Question: I am curious as to how the Google geocoder works.
I have been studying some implementations of open source geocoders like <URL> :
I realize that at the core of the open source geocoders, there are three main elements.
1.- An that takes an arbitrary string and normalizes it (<URL>:
'''
normalize_address('address string');
e.g.: SELECT naddy.* FROM normalize_address('29645 7th Street SW Federal Way 98023') AS naddy;
address | predirabbrev | streetname | streettypeabbrev | postdirabbrev | internal | location | stateabbrev | zip | parsed
---------+-------------+-----------------------+------------------+---------------+----------+----------+-------------+-------+--------
29645 | | 7th Street SW Federal | Way | | | | | 98023 |
'''
and:
2.- A geocoder that does some magical fuzzy matching for names where the core algorithm is the <URL>.
A good example is the one from the Wikipedia article where it calculates the Levenshtein distance between the words kitten and sitting (the distance is 3 since that is the number of edits required to change one string into the other):
'''
kitten - sitten (substitution of 's' for 'k')
sitten - sittin (substitution of 'i' for 'e')
sittin - sitting (insertion of 'g' at the end).
'''
3.- Some interpolation of the street segments at the end to guess where the house is. I downloaded a chunk of the free <URL> to create this example.

In the example above, the street segment of interest (Schaeffer Hills Dr) has a that starts at 300 (so 300 Schaeffer Hills Dr) and a that ends on 400 (400 Schaeffer Hills Drv). If I matched to this Schaeffer Hills Drv, and the request was for street 310, then the algorithm would just <URL> to where my green arrow is.
This is what the Open Source geocoder tools do. Nevertheless, Google is clearly smarter than that and uses all kinds of non-traditional hints.
How so?
For example, I can type <URL>.
I am looking for answers that can shed some more light into how the Google geocoder works besides the techniques that I described above.
OK, so far we have two kinds of hints listed
- - -
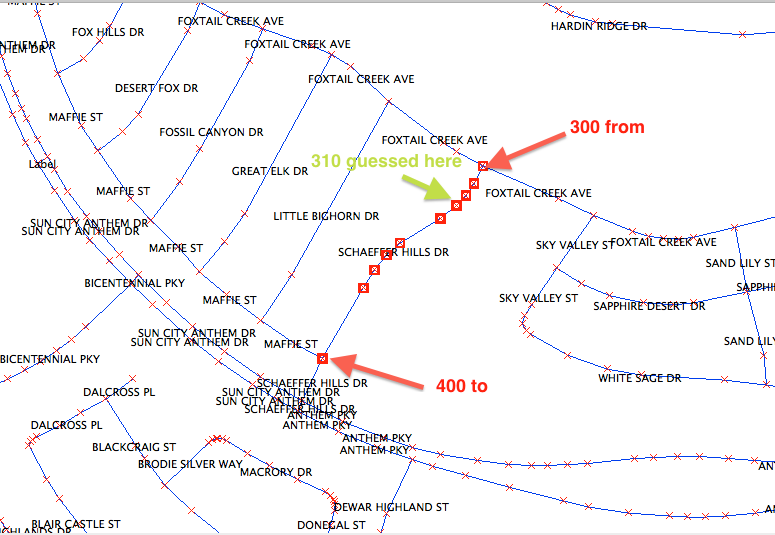
Answer: One of the things you can find by poking at the black box is that the Google geocoder isn't totally sensitive to the order of the tokens (there's no enforced street/city/state/country expectation, though it does better when you do follow that). Which says to me that they might be dumping everything into some kind of full text search and then seeing what comes back. Or perhaps not. Try searching "sault saint marie adams 200" and "sault saint marie 200 adams".
With respect to your Mission example, that's a great one, as you can see the map hint coming into play directly:

Query with map window over Europe: European results

Query with map window over North America: American results